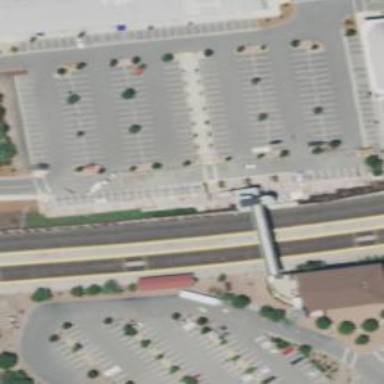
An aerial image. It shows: Parking space is available.